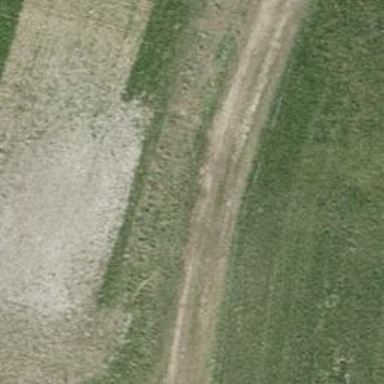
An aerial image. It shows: Grass track with grade4 quality surface.